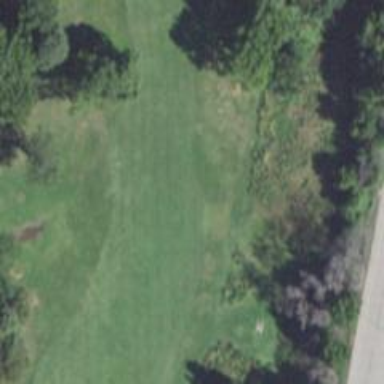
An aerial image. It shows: Golf hole.